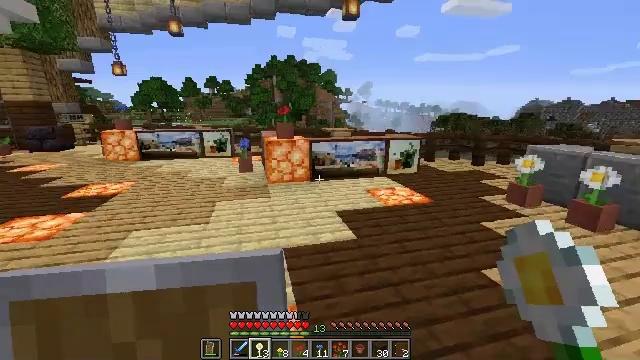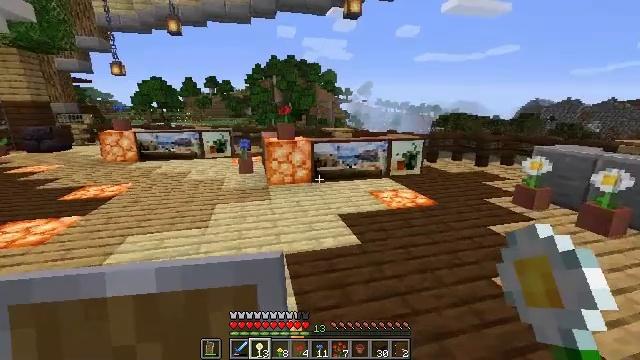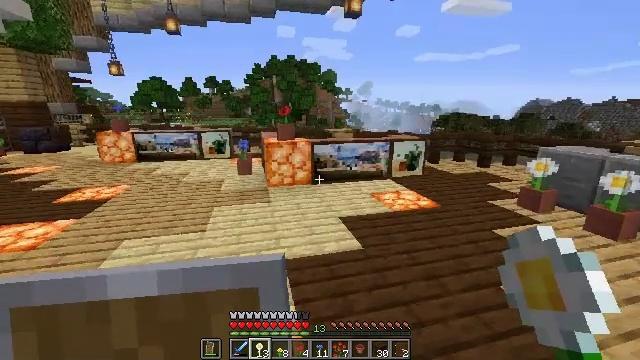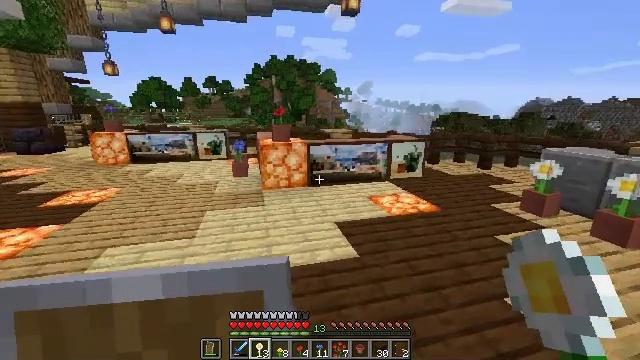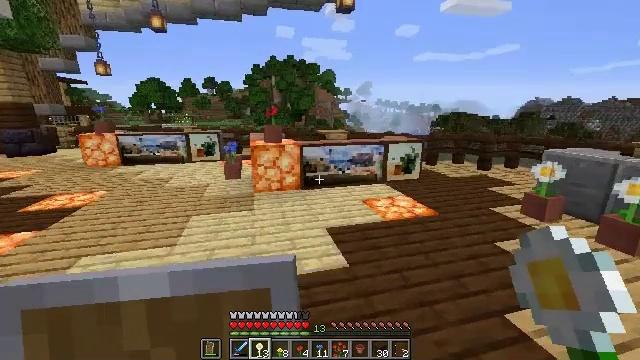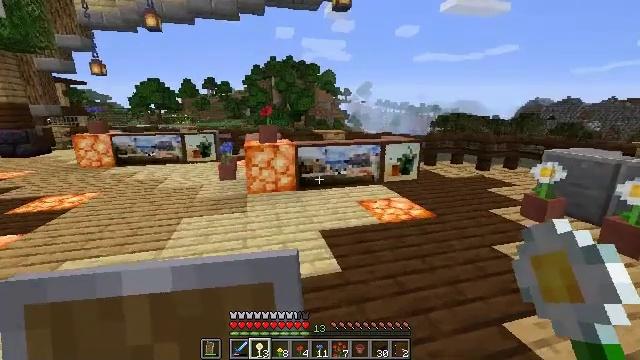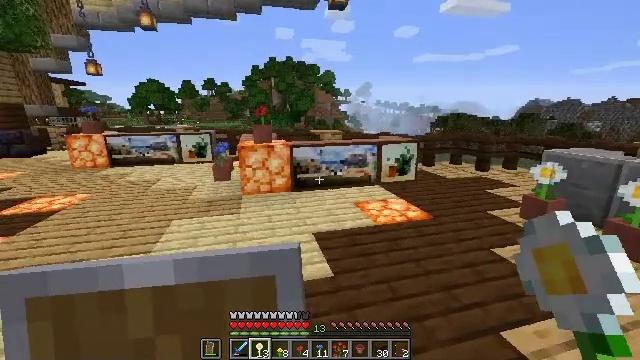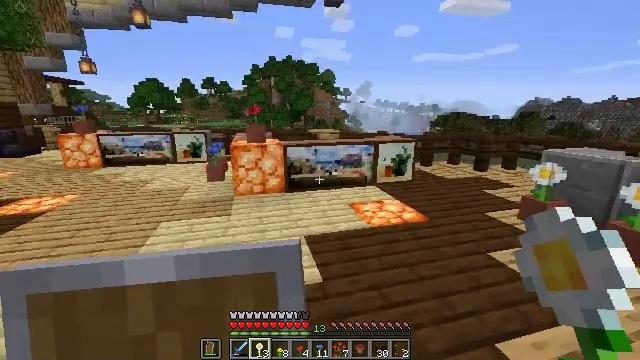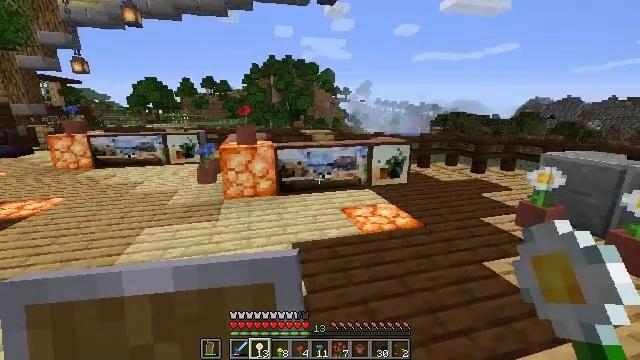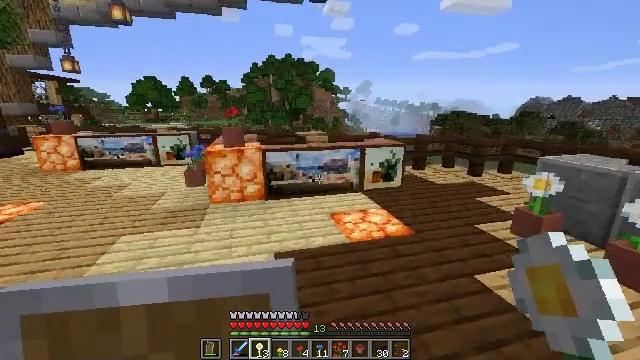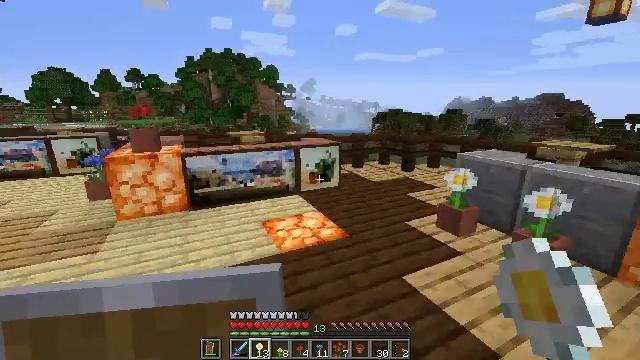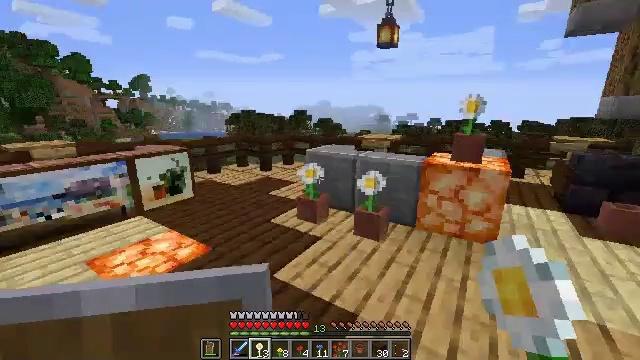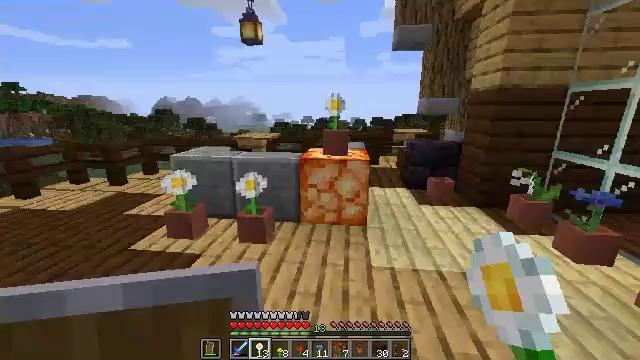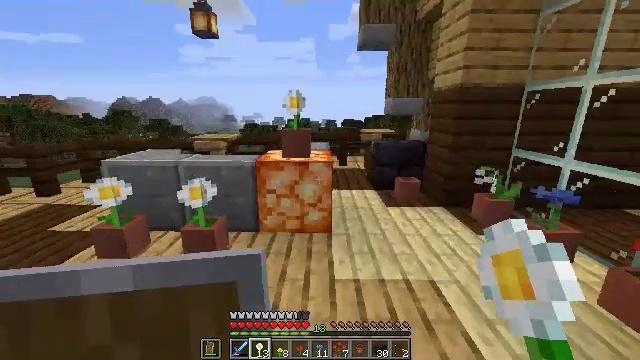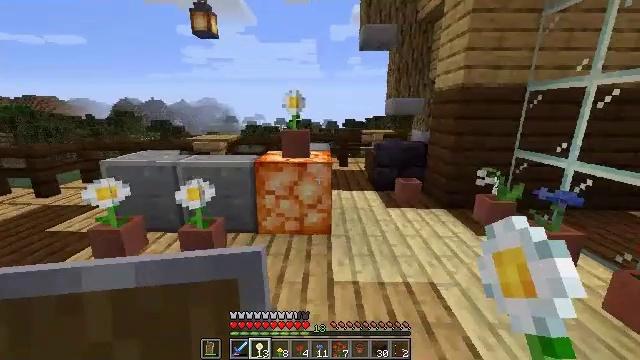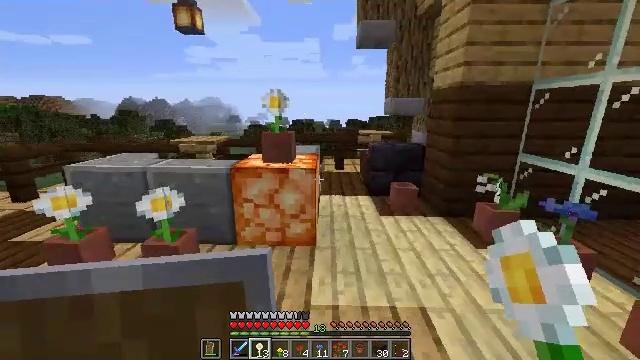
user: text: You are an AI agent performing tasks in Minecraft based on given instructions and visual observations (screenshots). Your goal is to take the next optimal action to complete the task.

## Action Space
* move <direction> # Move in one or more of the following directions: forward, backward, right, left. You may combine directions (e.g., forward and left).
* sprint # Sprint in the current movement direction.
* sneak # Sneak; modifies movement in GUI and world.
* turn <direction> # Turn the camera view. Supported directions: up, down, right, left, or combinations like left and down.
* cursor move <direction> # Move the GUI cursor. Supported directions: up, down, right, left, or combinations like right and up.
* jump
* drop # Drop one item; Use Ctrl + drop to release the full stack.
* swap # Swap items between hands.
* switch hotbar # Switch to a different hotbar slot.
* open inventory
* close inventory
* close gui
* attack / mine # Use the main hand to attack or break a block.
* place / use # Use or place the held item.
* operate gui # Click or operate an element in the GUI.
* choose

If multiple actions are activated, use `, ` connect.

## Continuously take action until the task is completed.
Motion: motion action
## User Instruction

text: Break the pot to get the oxeye daisy.
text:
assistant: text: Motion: move forward and move right
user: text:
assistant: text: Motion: move forward and move right
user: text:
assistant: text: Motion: move forward and move right
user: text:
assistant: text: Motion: move forward and move right
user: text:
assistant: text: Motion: move forward and move right
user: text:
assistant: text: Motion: move forward and move right
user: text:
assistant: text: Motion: move forward and move right
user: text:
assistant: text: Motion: move forward and move right
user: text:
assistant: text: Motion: move forward and move right
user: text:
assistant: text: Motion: move forward and move right, turn right
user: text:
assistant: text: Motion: move forward and move right, turn right
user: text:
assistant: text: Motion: move forward and move right, turn right
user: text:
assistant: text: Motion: move forward and move right, turn right
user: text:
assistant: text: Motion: move forward and move right
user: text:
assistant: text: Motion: move forward and move right
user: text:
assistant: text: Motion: move forward and move right
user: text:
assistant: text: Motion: move forward and move right
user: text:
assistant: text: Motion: move forward
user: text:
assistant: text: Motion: move forward
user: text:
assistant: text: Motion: move forward
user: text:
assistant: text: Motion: move forward, turn left
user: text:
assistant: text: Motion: move forward, turn left
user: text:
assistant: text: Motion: move forward, turn left
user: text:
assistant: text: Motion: move forward and move right, turn down
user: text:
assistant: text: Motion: move forward and move right, turn left and down
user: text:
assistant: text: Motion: move forward and move right, turn down
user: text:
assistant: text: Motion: move forward and move right
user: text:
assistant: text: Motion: move forward, turn down
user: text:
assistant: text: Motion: move forward, turn down
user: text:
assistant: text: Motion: move forward, turn down